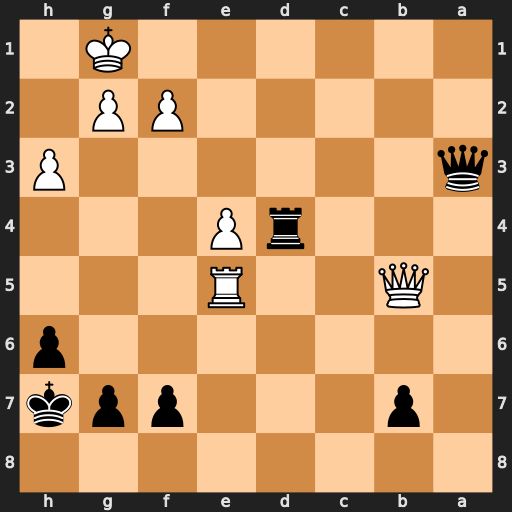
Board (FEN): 8/1p3ppk/7p/1Q2R3/3rP3/q6P/5PP1/6K1
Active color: b
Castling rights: -
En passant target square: -
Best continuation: Qc1+ Qf1 Rd1 Qxd1 Qxd1+